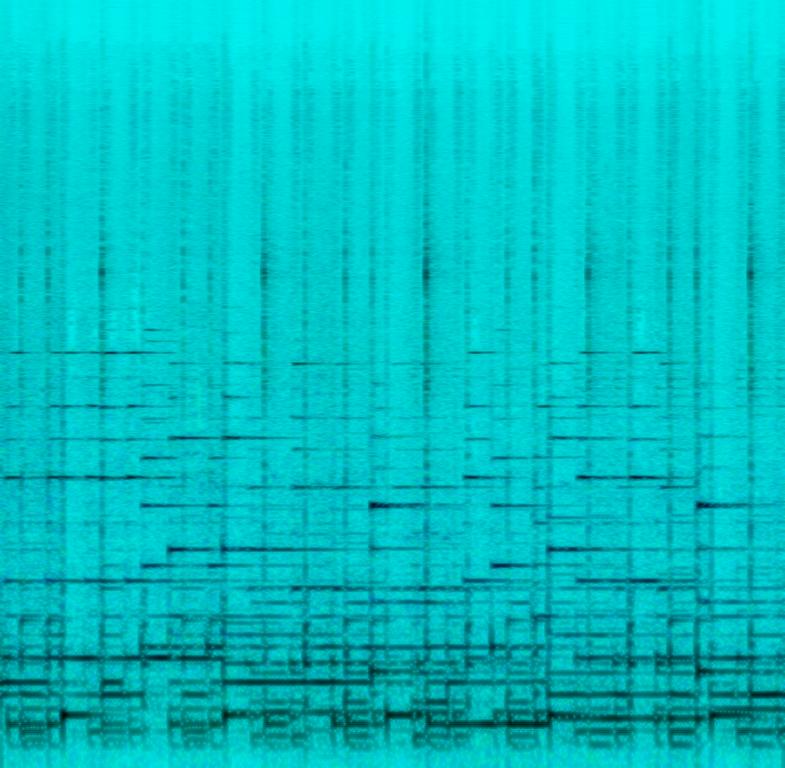
The low quality recording features a tropical steel drum melody playing over background percussive instrumental. It is noisy, but it sounds tropical, exotic and emotional.